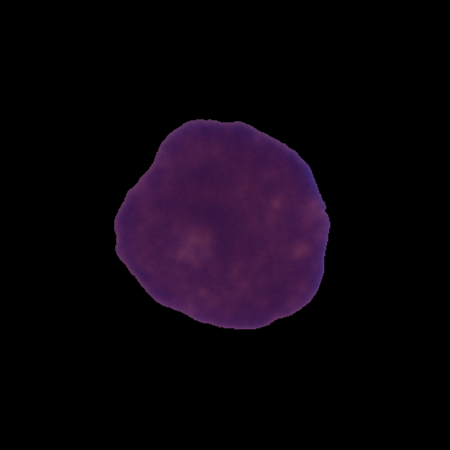
Label: cancer